Field crop: maize
Growth stage: 2
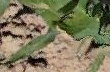
Species: maize